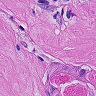
Metastatic tissue present: yes